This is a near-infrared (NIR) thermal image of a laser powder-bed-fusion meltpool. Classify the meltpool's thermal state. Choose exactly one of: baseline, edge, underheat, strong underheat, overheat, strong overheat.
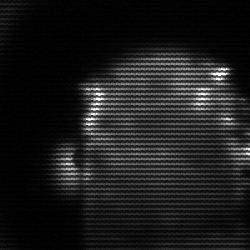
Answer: baseline